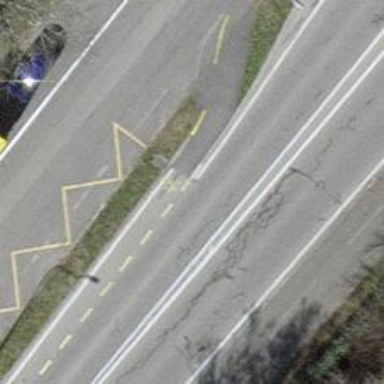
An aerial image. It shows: Cycleway.